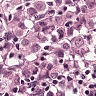
Metastatic tissue present: yes